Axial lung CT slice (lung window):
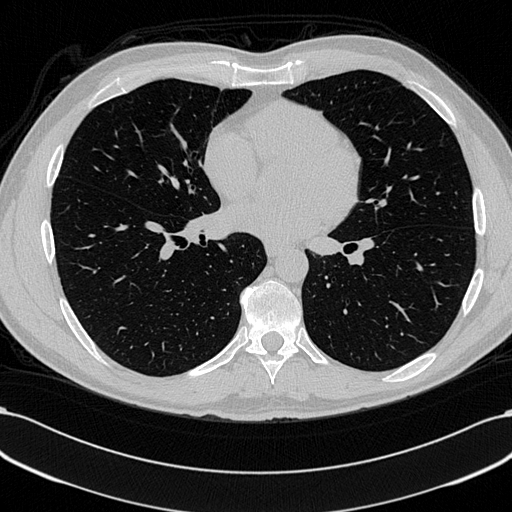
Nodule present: no